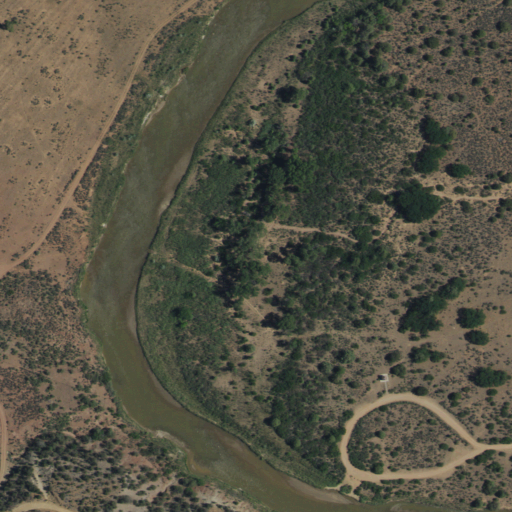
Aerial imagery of valley in New Mexico named Chavez Canyon containing woody wetlands, shrub, open water, and herbaceous wetlands